Question: I have generated a dendrogram using ggdendro and ggplot. I have two issues regarding the generated plot.
1. Is that possible to cut some margin from the generated plot?
2. How to change the font style, e.g., size, for the label along one axis?
In the plot, the two areas marked by "red pane" are the margins I would like to remove. The six labels along the x-axis is marked with yellow color. I would like to increase the size of them.

The code:
'''
> x<-read.csv("test1.csv",header=TRUE)
> d<-as.dist(x,diag=FALSE,upper=FALSE)
> hc<-hclust(d,"ave")
> dhc<-as.dendrogram(hc)
> ddata<-dendro_data(dhc,type="rectangle")
> ddata$labels$text <- gsub("\."," ",ddata$labels$text)
> fig1<-ggplot(segment(ddata))+geom_segment(aes(x=x0,y=y0,xend=x1,yend=y1))
> fig1<-fig1+xlab(NULL)+ylab(NULL)+opts(panel.grid.minor=theme_blank())
> fig1<-fig1+scale_x_discrete(limits=ddata$labels$text)
> fig1<-fig1+coord_flip()
> last_plot()
> fig1<-last_plot()
> ggsave("test1.pdf")
'''
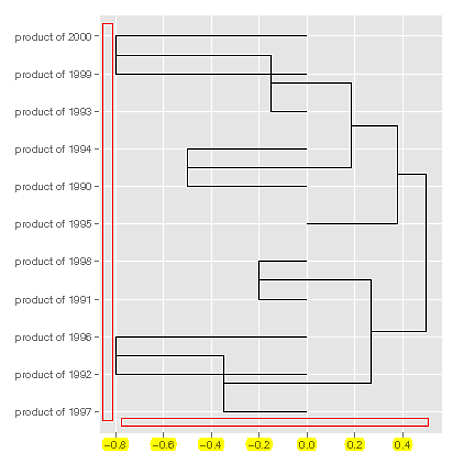
Answer: To increase the size of the axis labels (and much, much more) you use 'theme' (in older versions of ggplot2 this was called 'opts()'):
'''
+ theme(axis.text.x = element_text(size = 12))
'''
will make them much bigger. For reducing the margins, you'll may want to use the 'expand' argument:
'''
+ scale_x_continuous(expand = c(0,0))
'''
where the numbers are the additive and multiplicative expansion factors for the plot limits.
More generally, these things are all quite well documented at locations like <URL>